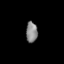
Tissue: lung
Cell type: Endothelial cells
Senescence score: 0.6108
Nuclear area (px): 233
Mean DAPI intensity: 134.768